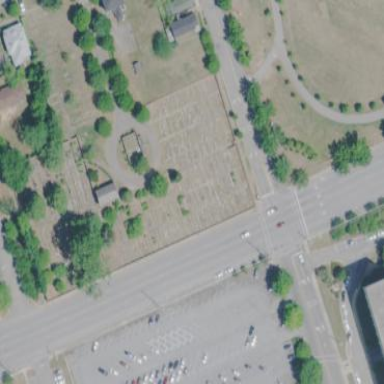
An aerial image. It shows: Graveyard.